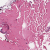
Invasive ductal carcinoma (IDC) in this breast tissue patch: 0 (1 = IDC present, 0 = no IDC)